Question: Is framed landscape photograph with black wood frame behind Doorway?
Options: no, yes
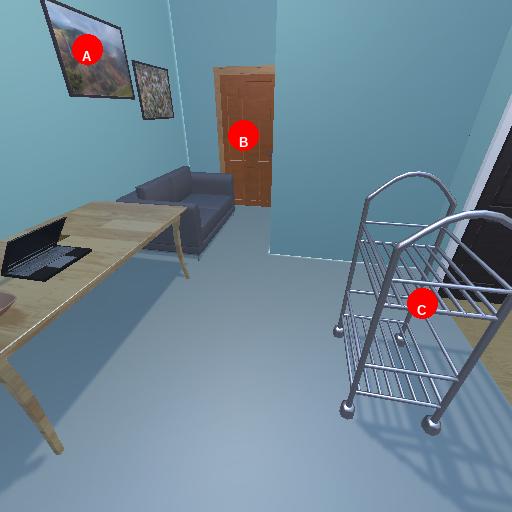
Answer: no